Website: apple
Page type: customer-info-address
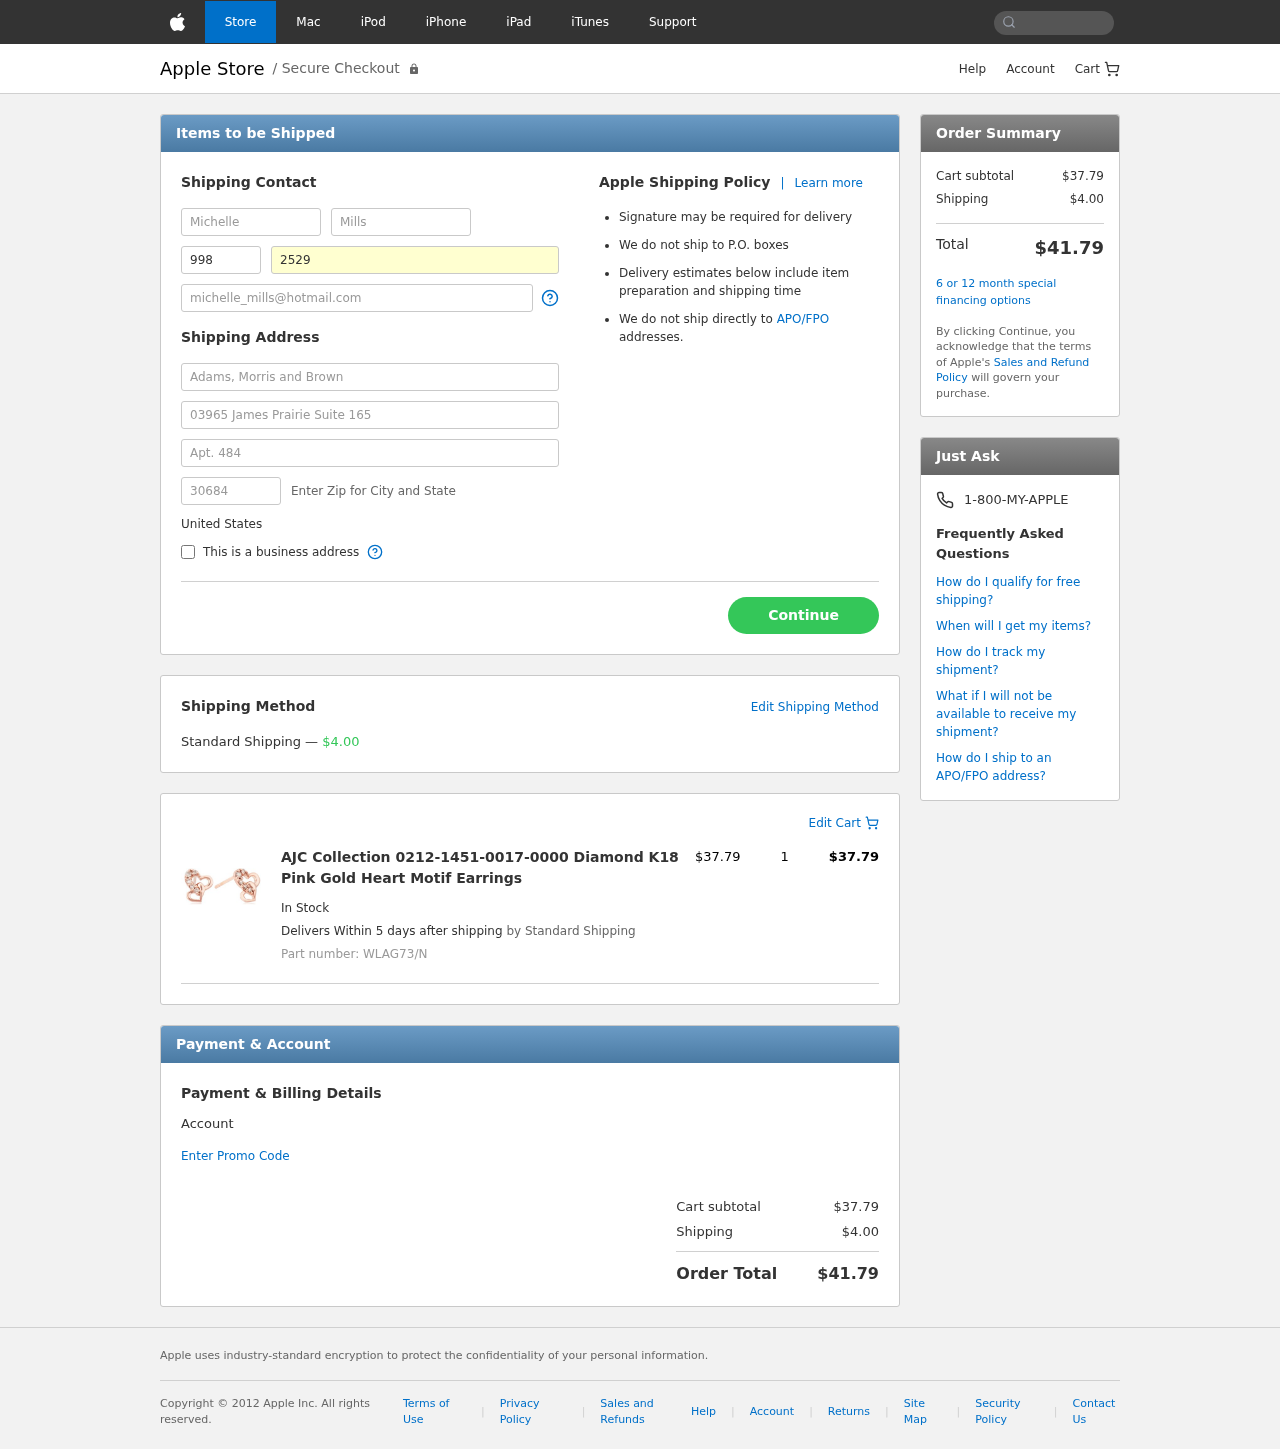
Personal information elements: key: PII_COUNTRY
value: United States
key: PII_FIRSTNAME
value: Michelle
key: PII_LASTNAME
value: Mills
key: PII_PHONE_AREA
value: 998
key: PII_PHONE_LINE
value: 2529
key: PII_EMAIL
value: michelle_mills@hotmail.com
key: PII_COMPANY
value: Adams, Morris and Brown
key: PII_STREET
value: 03965 James Prairie Suite 165
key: PII_STREET2
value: Apt. 484
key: PII_POSTCODE
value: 30684
Product elements: key: PRODUCT1_NAME
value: AJC Collection 0212-1451-0017-0000 Diamond K18 Pink Gold Heart Motif Earrings
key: PRODUCT1_PRICE
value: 37.79
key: PRODUCT1_QUANTITY
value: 1
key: PRODUCT1_SKU
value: WLAG73/N
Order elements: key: ORDER_SHIPPING_COST
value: $4.00
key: ORDER_ITEM_TOTAL
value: $37.79
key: ORDER_SUBTOTAL
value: $37.79
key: ORDER_TOTAL
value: $41.79